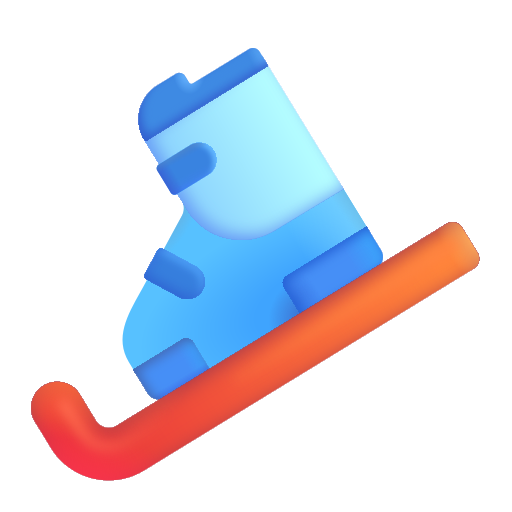
skis color